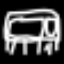
Label: bed